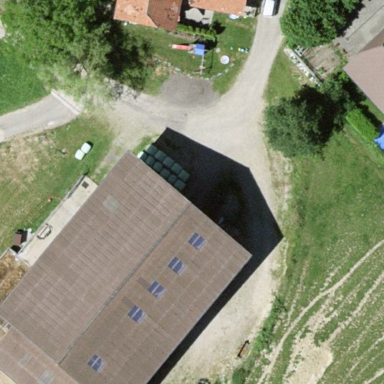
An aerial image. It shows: Farmyard area.